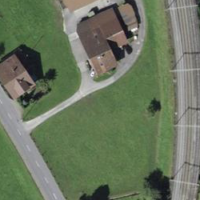
EUNIS habitat code: 24
Species observed at this site:
Pica pica